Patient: sex F, age 33
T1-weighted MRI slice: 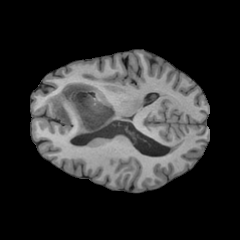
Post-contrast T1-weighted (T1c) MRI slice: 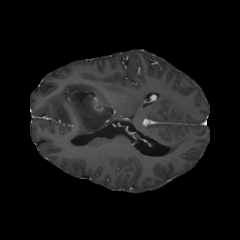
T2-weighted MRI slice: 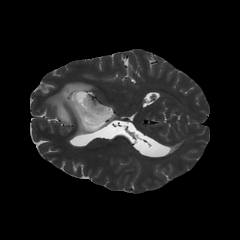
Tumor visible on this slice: yes
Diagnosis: Astrocytoma, IDH-mutant
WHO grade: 4